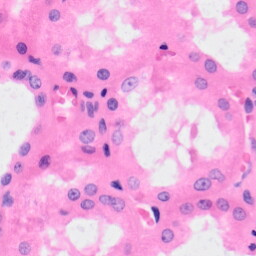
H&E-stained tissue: Kidney